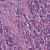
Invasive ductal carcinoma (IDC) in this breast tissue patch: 1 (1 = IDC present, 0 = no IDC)